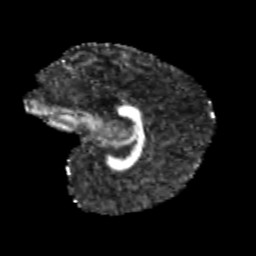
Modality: FA
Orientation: sagittal
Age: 10
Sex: female
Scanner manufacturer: siemens
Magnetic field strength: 3 T
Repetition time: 3.8 s
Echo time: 0.07 s